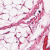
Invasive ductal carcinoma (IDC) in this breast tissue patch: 0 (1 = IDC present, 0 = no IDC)